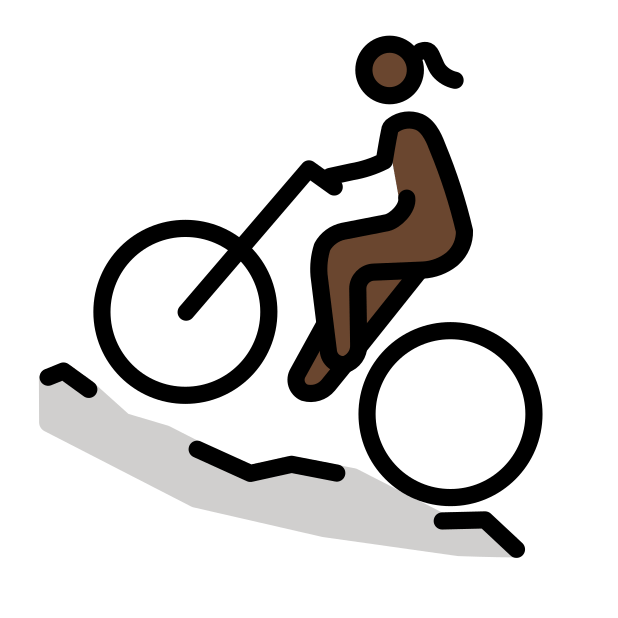
woman mountain biking: dark skin tone